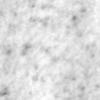
Label: no_change